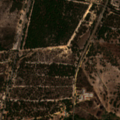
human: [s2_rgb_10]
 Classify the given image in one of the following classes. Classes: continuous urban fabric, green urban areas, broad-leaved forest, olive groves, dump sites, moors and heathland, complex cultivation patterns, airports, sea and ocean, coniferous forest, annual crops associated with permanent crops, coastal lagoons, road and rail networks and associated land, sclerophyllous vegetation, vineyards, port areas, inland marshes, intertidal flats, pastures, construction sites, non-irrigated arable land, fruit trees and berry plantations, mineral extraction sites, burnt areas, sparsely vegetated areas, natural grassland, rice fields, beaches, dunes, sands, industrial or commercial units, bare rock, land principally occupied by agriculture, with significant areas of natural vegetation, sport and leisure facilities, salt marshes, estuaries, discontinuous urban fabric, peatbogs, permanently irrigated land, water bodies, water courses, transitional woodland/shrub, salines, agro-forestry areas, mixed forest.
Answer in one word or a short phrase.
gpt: coniferous forest, mixed forest, transitional woodland/shrub